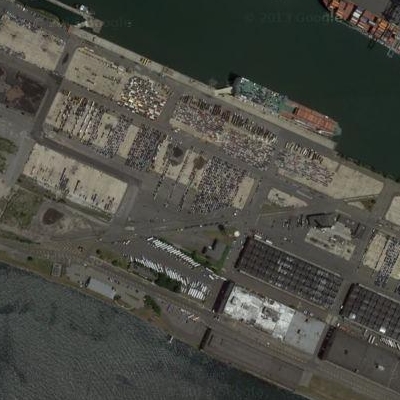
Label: gParking